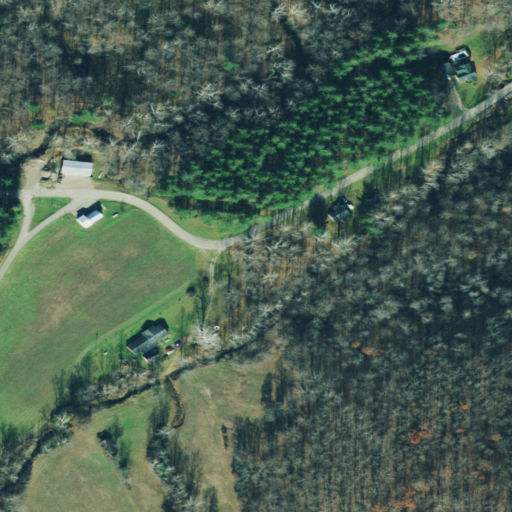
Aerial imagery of valley in Ohio named Ankrom Hollow containing deciduous forest, mixed forest, pasture, open development, evergreen forest, low intensity development, and medium intensity development